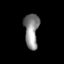
Tissue: lung
Cell type: Epithelial cells
Senescence score: 0.1706
Nuclear area (px): 490
Mean DAPI intensity: 136.58